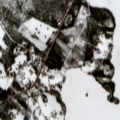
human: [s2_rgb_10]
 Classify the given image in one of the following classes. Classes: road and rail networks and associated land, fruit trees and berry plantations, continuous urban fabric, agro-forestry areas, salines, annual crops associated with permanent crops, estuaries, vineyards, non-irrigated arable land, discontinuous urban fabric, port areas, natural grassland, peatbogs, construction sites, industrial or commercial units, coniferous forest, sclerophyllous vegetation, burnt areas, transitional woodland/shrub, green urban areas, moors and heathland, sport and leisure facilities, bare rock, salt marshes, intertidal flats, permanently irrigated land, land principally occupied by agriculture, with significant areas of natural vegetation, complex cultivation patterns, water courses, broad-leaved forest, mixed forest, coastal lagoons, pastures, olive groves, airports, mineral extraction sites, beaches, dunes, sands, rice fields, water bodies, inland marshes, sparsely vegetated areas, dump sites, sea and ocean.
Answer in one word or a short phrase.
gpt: land principally occupied by agriculture, with significant areas of natural vegetation, coniferous forest, mixed forest, transitional woodland/shrub, water bodies